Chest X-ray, PA view. Patient: 50 years old, sex M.
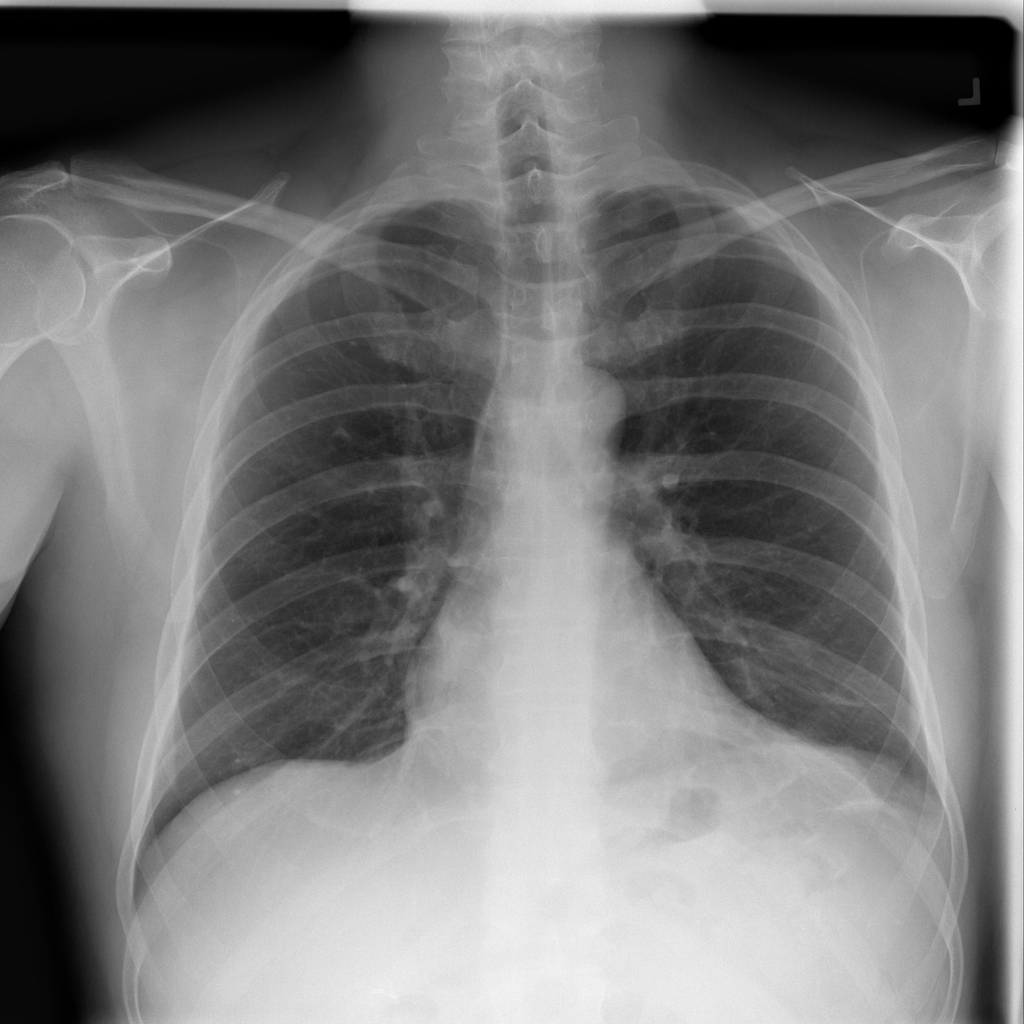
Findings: No Finding